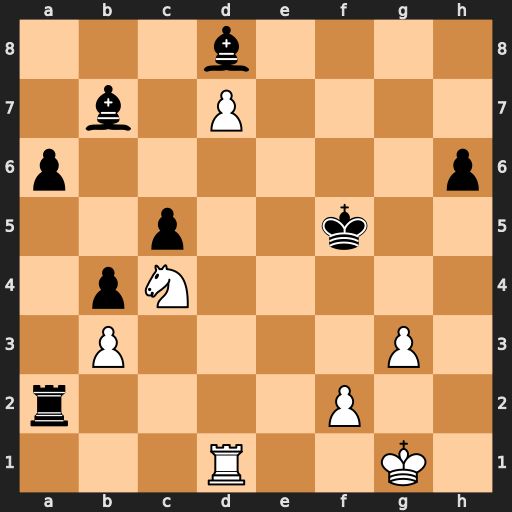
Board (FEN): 3b4/1b1P4/p6p/2p2k2/1pN5/1P4P1/r4P2/3R2K1
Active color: w
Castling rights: -
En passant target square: -
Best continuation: Nd6+ Kf6 Nxb7